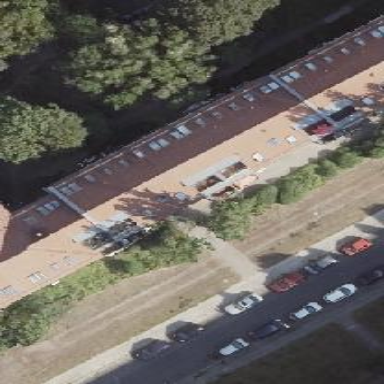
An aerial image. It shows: Hipped-roof building with apartments.